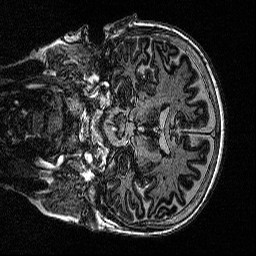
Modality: MP2RAGE
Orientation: coronal
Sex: female
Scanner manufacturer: siemens
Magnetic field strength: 3 T
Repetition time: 5 s
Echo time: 0.00292 s